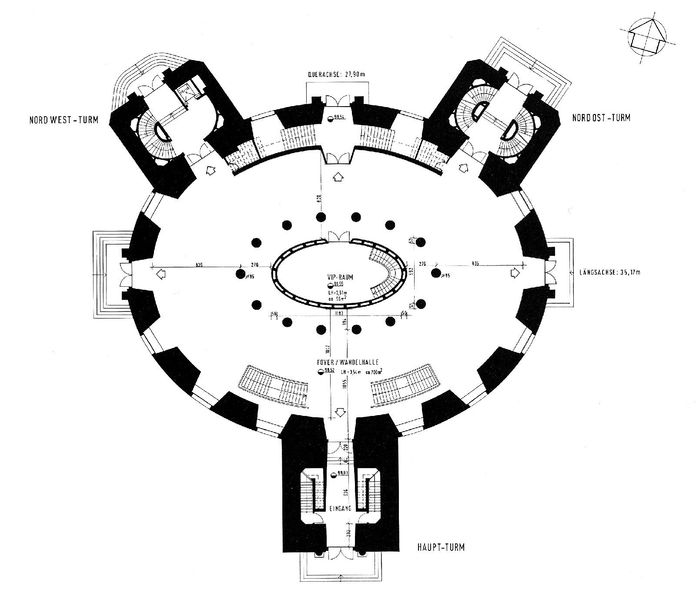
Titel: Paulskirche
Künstler: Johann Georg Christian Hess
Standort: Frankfurt (EU - D - H)
Schlagwörter: skizze, säule, tür, kirche, oval, turm, treppe, eingang, türme, altarraum, säulengang, grundriss, west, apsiden, ostturm, nord, hauptturm, haus, burg, maßstab